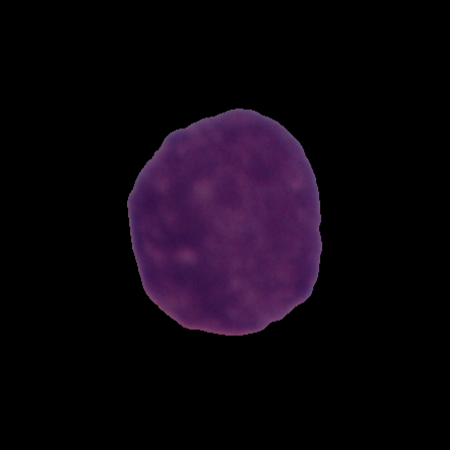
Label: healthy